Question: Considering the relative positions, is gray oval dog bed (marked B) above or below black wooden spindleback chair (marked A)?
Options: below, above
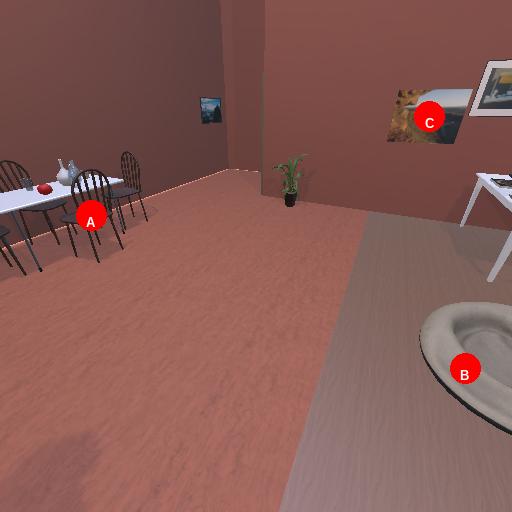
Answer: below